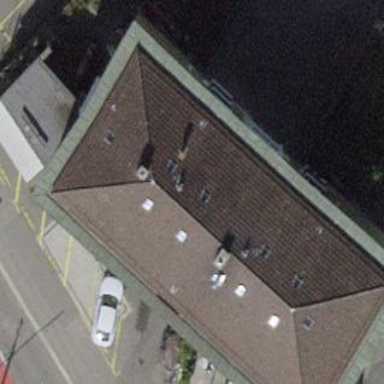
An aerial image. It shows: Hipped roof apartment building.